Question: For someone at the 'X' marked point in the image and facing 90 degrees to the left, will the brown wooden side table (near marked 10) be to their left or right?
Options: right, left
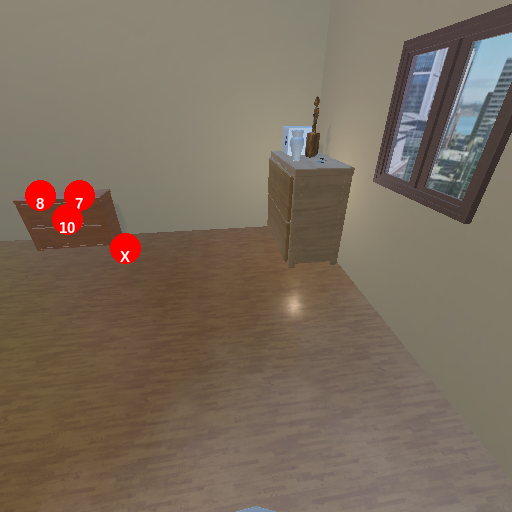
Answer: right